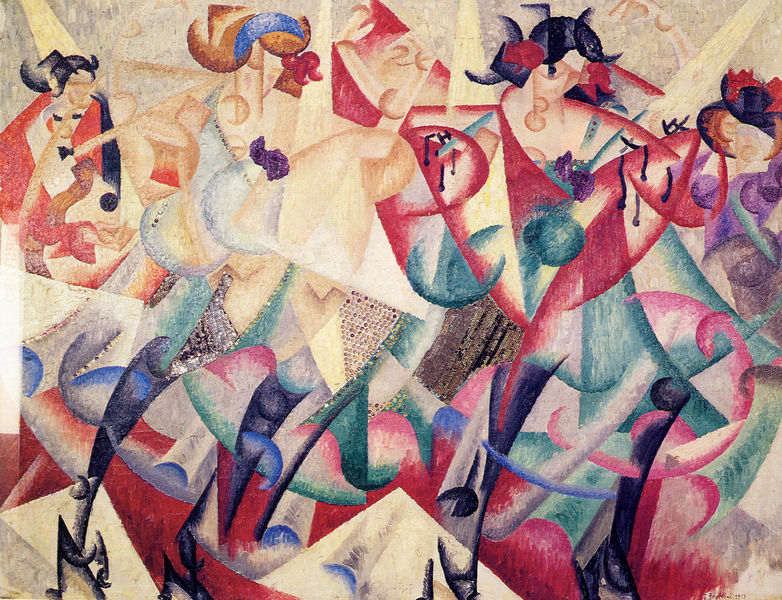
Titel: Danseuses espagnoles à monico
Künstler: Gino Severini
Standort: New York (New York)
Institution: (Privatsammlung)
Schlagwörter: blau, kopf, mann, weiß, frauen, gelb, grün, kubismus, menschen, mädchen, bewegung, braun, bunt, cafe, frau, grau, haar, hut, hüte, köpfe, licht, paris, schwarz, türkis, zeichnung, rot, ball, schleife, tanz, gesichter, blass, gesicht, mensch, öl, haare, bühne, konzert, musik, orchester, schleifen, tanzen, theater, tänzerin, tänzerinnen, rosa, kreis, beine, schwung, bein, bogen, italien, noten, schuhe, abstrakt, farben, fläche, flächen, modern, farbe, formen, lila, violett, linien, haarband, scheinwerfer, figuren, zwei frauen, zahlen, fliege, bögen, punkte, futurismus, linie, form, gebogen, durcheinander, dynamik, kreise, schuh, ecken, krümmung, smoking, diagonalen, tänzer, wiederholung, kandinsky, lichtkegel, klänge, buntstift, montmartre, paare, rhythmus, viertel, balla, pailletten, rythmus, krueze, disco, severini, dynamismus, spotlight, scheinwerferlicht, achtel, noote, rot und blau, tans, tanzpaare, tanzs